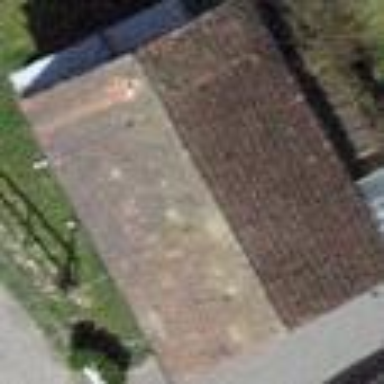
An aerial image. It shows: Garage building.